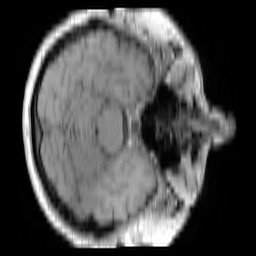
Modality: T1w
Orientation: axial
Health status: ill
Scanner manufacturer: siemens
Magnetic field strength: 3 T
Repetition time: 0.447 s
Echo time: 0.00266 s